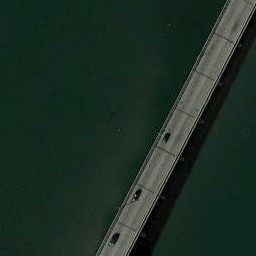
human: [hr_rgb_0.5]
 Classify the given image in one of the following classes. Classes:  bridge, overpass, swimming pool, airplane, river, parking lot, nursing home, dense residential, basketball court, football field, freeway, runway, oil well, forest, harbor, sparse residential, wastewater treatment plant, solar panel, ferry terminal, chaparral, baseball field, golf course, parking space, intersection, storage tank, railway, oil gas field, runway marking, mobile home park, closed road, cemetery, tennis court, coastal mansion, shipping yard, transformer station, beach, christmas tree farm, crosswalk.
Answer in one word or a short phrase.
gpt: bridge